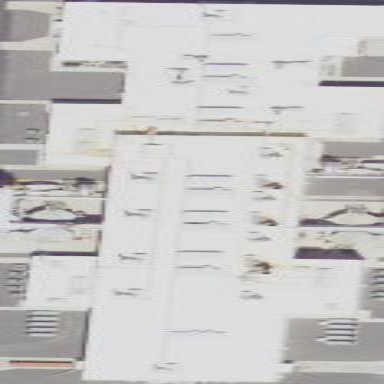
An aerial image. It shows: Industrial building.